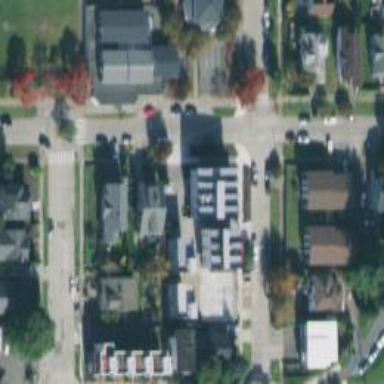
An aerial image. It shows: Residential road with separate sidewalk.